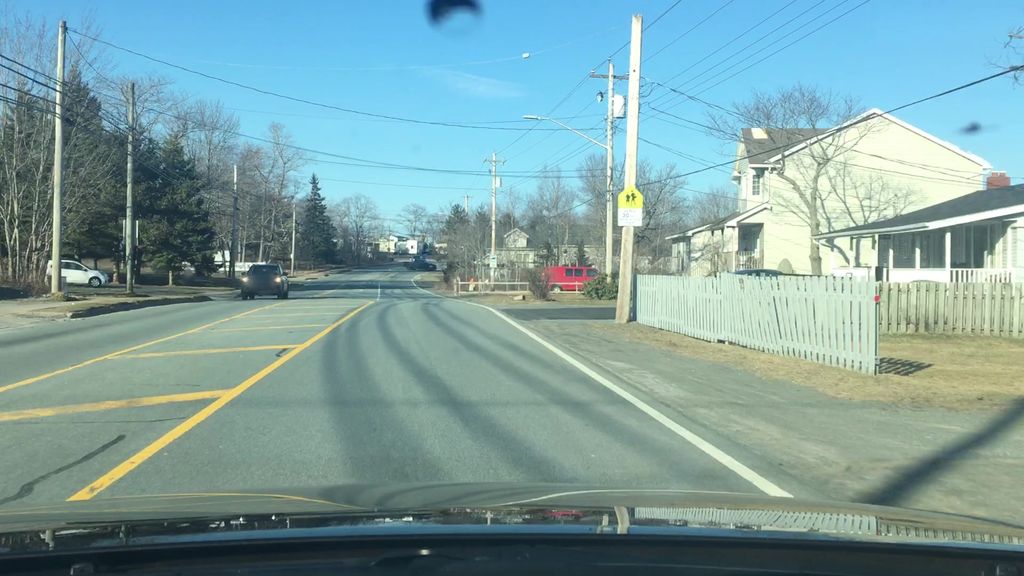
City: halifax